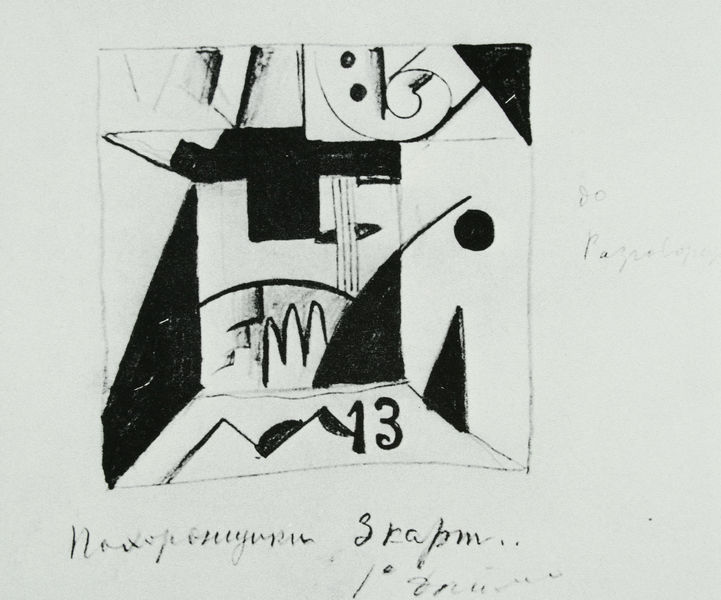
Titel: Der Sieg über die Sonne
Künstler: Kasimir Malewitsch
Standort: St. Petersburg
Institution: Theatermuseum
Schlagwörter: berg, hand, weiß, dreieck, komposition, kubismus, kubistisch, finger, kreide, schwarz, skizze, zeichnung, gesicht, rahmen, instrument, signatur, hügel, sonne, spitzen, blatt, musik, schräg, kreis, rund, schrift, bogen, moderne, abstrakt, berge, flächen, modern, formen, monochrom, linien, inschrift, striche, abstraktion, bögen, punkte, linie, kohle, form, druck, schwarzweiss, radierung, text, buchstaben, strich, punkt, beschriftung, halbkreis, geometrisch, zacken, geige, violine, zahl, ziffer, volute, saiten, breit, schnecke, dreiecke, rundung, spirale, geometrie, quadrat, viereck, handschrift, dreizehn, konstruktivismus, quadratisch, russisch, note, kyrillisch, kompositionen, malewitsch, sowjetunion, konstruktivistisch, piccasso, streicinstrument, 13, sobnne, fromen, basschlüssel